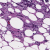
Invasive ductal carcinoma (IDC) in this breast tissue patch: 0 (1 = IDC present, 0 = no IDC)